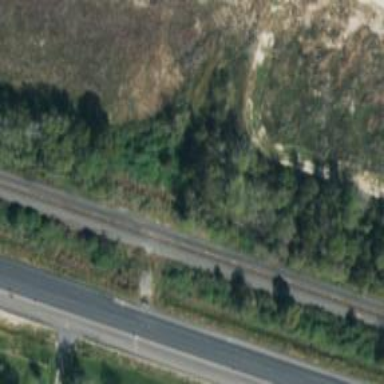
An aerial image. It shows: Railway track.